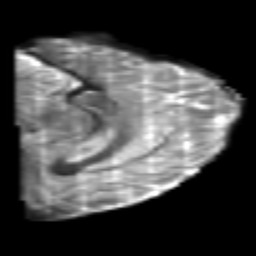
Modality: T2w
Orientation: sagittal
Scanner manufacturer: philips
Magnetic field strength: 3 T
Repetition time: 8.589 s
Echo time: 0.1268 s